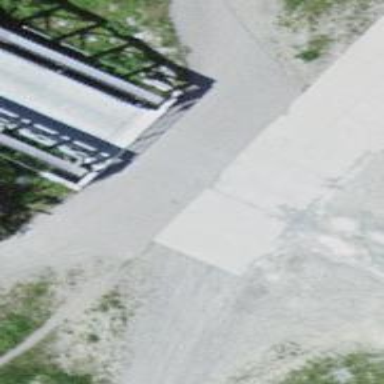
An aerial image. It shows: Track road on bridge.